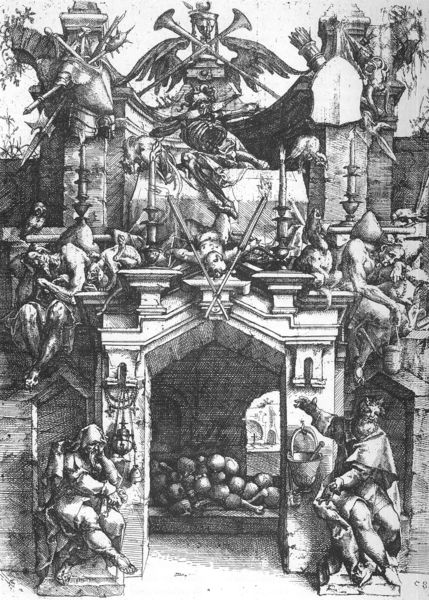
Titel: Architectura (Nürnberg 1598)
Künstler: Wendel Dietterlin
Schlagwörter: adler, feuer, flügel, weiß, schwarz, architektur, schädel, tot, kind, papier, grafik, figuren, kerzen, leuchter, knochen, kreuz, flammen, druck, stich, allegorie, fackeln, gebeine, tiefruck